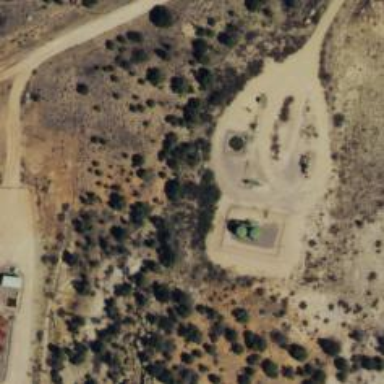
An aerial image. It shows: Storage tank that is man-made.